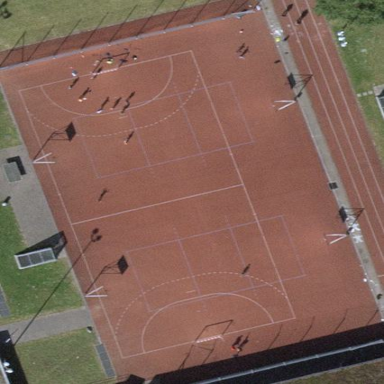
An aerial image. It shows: Pitch designed for athletics and basketball leisure activities.